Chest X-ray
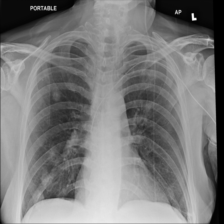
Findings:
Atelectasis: negative
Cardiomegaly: negative
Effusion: negative
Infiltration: negative
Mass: negative
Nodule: negative
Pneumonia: negative
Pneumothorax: negative
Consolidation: negative
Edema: negative
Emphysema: negative
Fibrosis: negative
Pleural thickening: negative
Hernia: negative